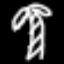
Label: palm tree